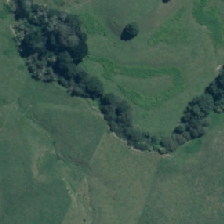
Land cover: deciduous_hardwood